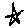
Label: star